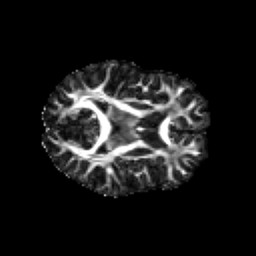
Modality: FA
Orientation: axial
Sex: female
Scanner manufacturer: siemens
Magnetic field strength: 3 T
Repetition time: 5 s
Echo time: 0.071 s